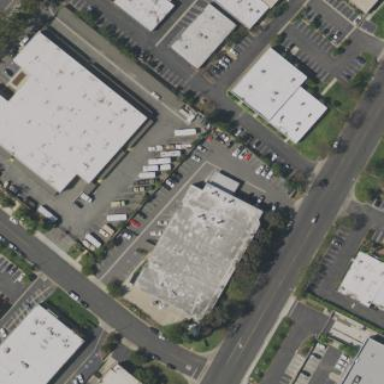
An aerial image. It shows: Commercial building.